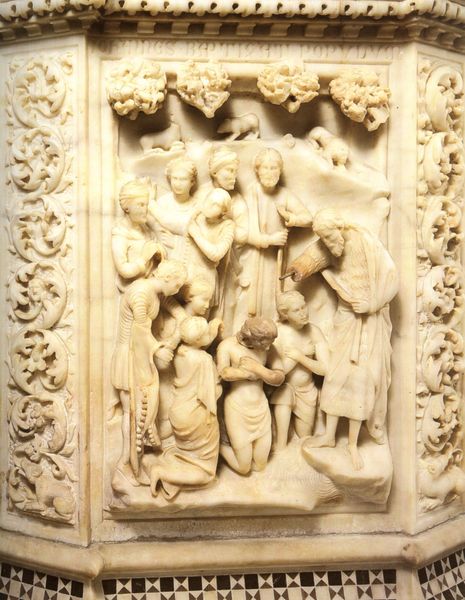
Titel: Taufbecken im Baptisterium von Florenz
Künstler: Orcagna
Standort: Florenz, Baptisterium (EU - I - Toskana)
Schlagwörter: gruppe, mann, wasser, frauen, menschen, blumen, marmor, männer, tiere, beige, ornament, bart, arm, arme, diener, falten, johannes, stein, figur, mantel, stehend, familie, gewänder, schön, kinder, ranken, skulptur, relief, baby, figuren, tafel, ornamente, bildhauerei, knie, foto, knien, strafe, beten, kapitell, photo, fries, kanzel, jesus, kniend, fresken, knieen, segen, segnung, taufe, überkreuzen, betend, spiralen, kästchen, elfenbein, schnitzerein, arkanthus, taufen, spannende bildkomposition